Question: I'm trying to add an attacment to an existing JIRA issue using the REST API and Qt.
When I run the code below, the reply is an empty array ("[]").
'''
QString APIhandler::attachFile(QString fileloc, QString issueKey, QString cookie)
{
//create multiPart
QHttpMultiPart *multiPart = new QHttpMultiPart(QHttpMultiPart::FormDataType);
QFile *file = new QFile(fileloc);
//create httpPart for file
QHttpPart filePart;
filePart.setHeader(QNetworkRequest::ContentTypeHeader, QVariant("application/octet-stream"));
filePart.setHeader(QNetworkRequest::ContentDispositionHeader, QVariant("form-data; name="file"; filename=""+ file->fileName()+ """));
file->open(QIODevice::ReadOnly);
filePart.setBodyDevice(file);
file->setParent(multiPart);
multiPart->append(filePart);
QNetworkAccessManager *mngr = new QNetworkAccessManager();
QUrl issurl(baseURL + "/api/2/issue/"+ issueKey + "/attachments");
QNetworkRequest req(issurl);
QNetworkReply *reply ;
QEventLoop loop;
//add headers
req.setRawHeader("cookie", "JSESSIONID = " + cookie.toUtf8()); // the session cookie
req.setRawHeader("X-Atlassian-Token", "nocheck");
req.setRawHeader("Content-Type", "multipart/form-data; boundary=------------------------53a5a2cd1d9c8b7f");
//req.setRawHeader("Content-Length", postDataSize);
reply = mngr->post(req, multiPart);
multiPart->setParent(reply);
QObject::connect(reply, SIGNAL(finished()), &loop, SLOT(quit()));
loop.exec();
return reply->readAll();
}
'''
<URL>.
It seems like I'm either missing a header, or adding the file incorrectly.
Any help is greatly appreciated!

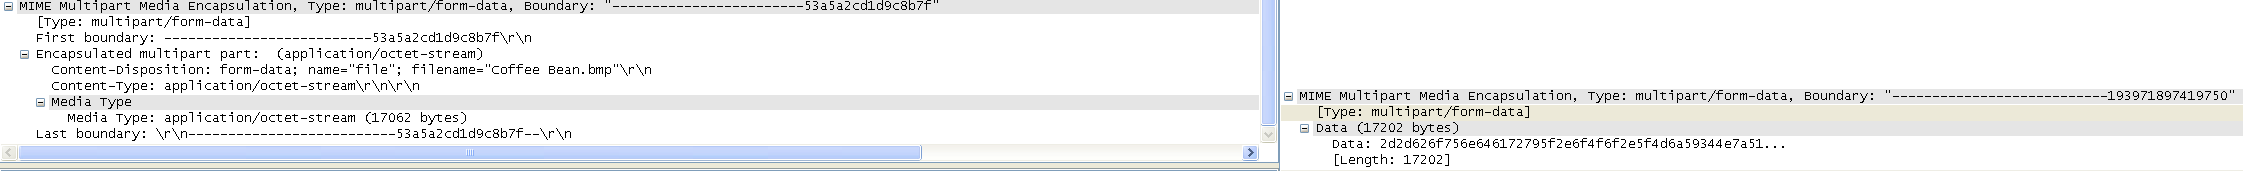
Answer: Okay, so I figured it out. I might be the only one on earth who is using (or will use) Qt to interact with the JIRA API, but for posterity, here's what I came up with:
'''
QString APIhandler::attachFile(QString fileloc, QString issueKey, QString cookie)
{
QHttpMultiPart *multiPart = new QHttpMultiPart(QHttpMultiPart::FormDataType);
QHttpPart filePart;
QFileInfo fileInfo(fileloc);
//what I wasn't doing before!
multiPart->setBoundary("------------------------53a5a2cf4d9c8b7f");
filePart.setHeader(QNetworkRequest::ContentDispositionHeader, QVariant("form-data; name="file"; filename=""+fileInfo.fileName() +"""));
filePart.setHeader(QNetworkRequest::ContentTypeHeader, QVariant("application/octet-stream"));
QFile *file = new QFile(fileloc);
file->open(QIODevice::ReadOnly);
filePart.setBodyDevice(file);
file->setParent(multiPart);
multiPart->append(filePart);
QNetworkAccessManager *mngr = new QNetworkAccessManager();
QUrl issurl(baseURL + "/api/2/issue/"+ issueKey + "/attachments");
QNetworkRequest req(issurl);
QNetworkReply *reply ;
QEventLoop loop;
//add headers
req.setRawHeader("X-Atlassian-Token", "nocheck");
req.setRawHeader("cookie", "JSESSIONID = " + cookie.toUtf8()); // the session cookie
req.setRawHeader("Content-Type", "multipart/form-data;boundary=------------------------53a5a2cf4d9c8b7f");
reply = mngr->post(req, multiPart);
multiPart->setParent(reply);
QObject::connect(reply, SIGNAL(finished()), &loop, SLOT(quit()));
loop.exec();
//read the reply
QByteArray bytes=reply->readAll();
//return the reply JSON
return QString::fromUtf8(bytes.data(), bytes.size());
delete file;
delete multiPart;
delete reply;
delete mngr;
}
'''
The key part here, and what I was doing wrong, was the way in which I set the boundary for the multipart. Instead of setting it in the header, I should have used:
'multipart->setBoundary()'
Which you can see reflected above.
If you're coming across this and are going to use it, I'd recommend cleaning it up a bit, first. But it works!